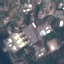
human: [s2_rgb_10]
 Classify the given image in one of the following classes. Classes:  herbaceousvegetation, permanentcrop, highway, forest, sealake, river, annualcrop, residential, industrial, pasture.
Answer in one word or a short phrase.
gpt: Industrial